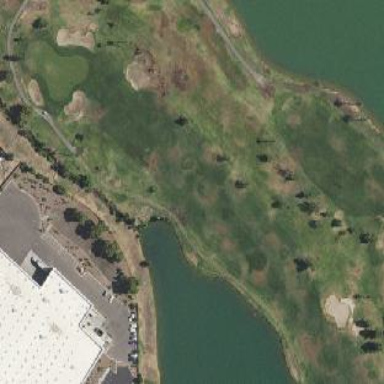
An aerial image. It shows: Rough grass surface on golf course.